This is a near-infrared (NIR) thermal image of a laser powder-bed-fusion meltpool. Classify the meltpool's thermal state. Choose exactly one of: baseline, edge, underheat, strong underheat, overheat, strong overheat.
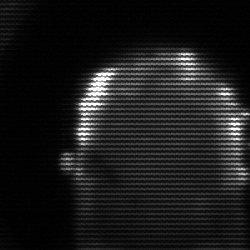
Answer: baseline